Question: I am using 'datatable.js' with MVC4 web application. I am try to pass array data in 'fnServerParams'.
Here I create a array object called 'array' to passing data to server side.
Please see my code below:
'''
function GetTaxInvoices(IsInital, TaxInvoiceIds) {
alert("message : IsInital :- " + IsInital + " , TaxInvoiceIds :- " + TaxInvoiceIds);
var elementName = "#tblCreatedTaxInvoices";
ClearData(dtTable2);
var array = [51, 52];
ajaxUrl = (IsInital) ? null : '@Url.Action("GetCreatedTaxInvoices", "Invoice")';
dtTable2 = $(elementName).dataTable({
bProcessing: true,
bLengthChange: false,
sAjaxSource: ajaxUrl,
traditional: true,
"fnServerParams": function (aoData) {
aoData.push(
{ "name": "TaxInvoiceIds", "value": array }
);
},
aoColumns: [
{ sTitle: "Id", bSortable: false, bVisible: false, },
{ sTitle: "PoBox Number", bSortable: false, },
{ sTitle: "Email", bSortable: false, },
{ sTitle: "Owner", bSortable: false, },
{ sTitle: "General Tax", bSortable: false, },
{ sTitle: "Consumption Tax", bSortable: false, },
{ sTitle: "Due Amount", bSortable: false, },
{ sTitle: "Date", bSortable: false, },
{ sTitle: "Detailes", bSortable: false, },
],
});
}
'''
But it always shows null.

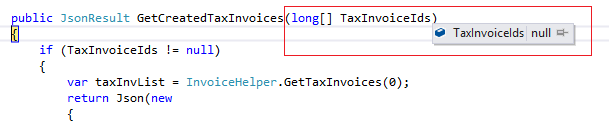
Answer: try this:
'''
aoData.push(
{ "name": "TaxInvoiceIds[]", "value": array }
);
'''
<URL>
or this:
<URL>.